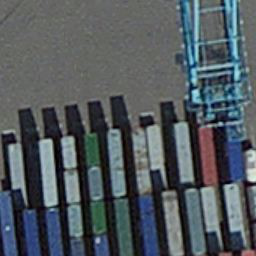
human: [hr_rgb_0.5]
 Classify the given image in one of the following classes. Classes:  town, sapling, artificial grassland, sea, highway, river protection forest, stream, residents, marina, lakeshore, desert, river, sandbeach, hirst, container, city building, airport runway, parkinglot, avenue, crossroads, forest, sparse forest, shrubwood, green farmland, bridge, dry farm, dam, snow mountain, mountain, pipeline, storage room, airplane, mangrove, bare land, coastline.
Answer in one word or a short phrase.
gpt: container